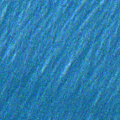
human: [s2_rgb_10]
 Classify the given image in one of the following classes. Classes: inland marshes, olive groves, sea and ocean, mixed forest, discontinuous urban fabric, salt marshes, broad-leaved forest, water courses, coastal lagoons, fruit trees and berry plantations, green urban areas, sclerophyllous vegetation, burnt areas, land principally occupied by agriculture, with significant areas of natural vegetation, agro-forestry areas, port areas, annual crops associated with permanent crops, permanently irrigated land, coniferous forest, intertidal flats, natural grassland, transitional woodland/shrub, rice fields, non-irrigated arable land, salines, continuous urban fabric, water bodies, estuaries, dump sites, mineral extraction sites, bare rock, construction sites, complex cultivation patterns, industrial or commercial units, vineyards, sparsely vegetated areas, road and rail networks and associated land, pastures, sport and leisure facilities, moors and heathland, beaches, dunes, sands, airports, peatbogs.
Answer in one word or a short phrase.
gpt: sea and ocean